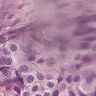
Metastatic tissue present: yes